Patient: sex M, age 35
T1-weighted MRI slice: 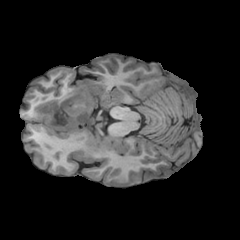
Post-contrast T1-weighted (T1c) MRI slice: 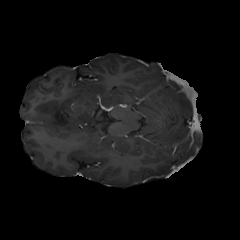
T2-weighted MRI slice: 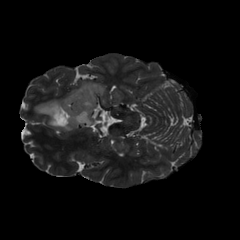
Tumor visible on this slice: yes
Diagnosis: Astrocytoma, IDH-mutant
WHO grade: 3